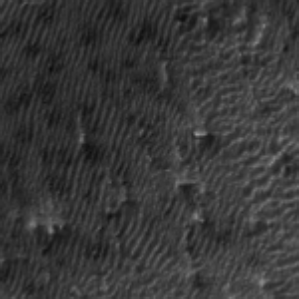
Label: frost